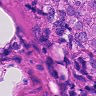
Metastatic tissue present: yes